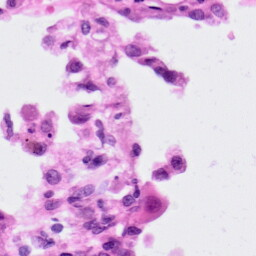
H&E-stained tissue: Lung